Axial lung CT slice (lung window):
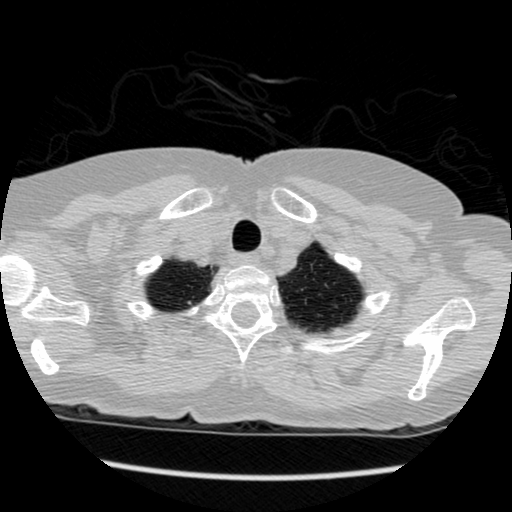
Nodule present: no